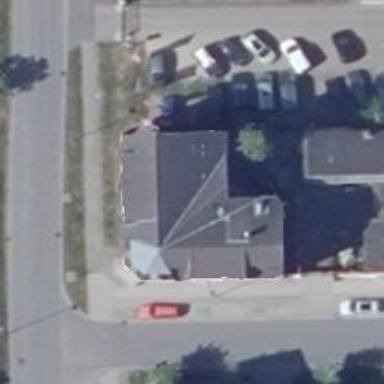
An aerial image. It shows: Car repair shop.